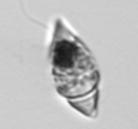
Label: Amphidinium